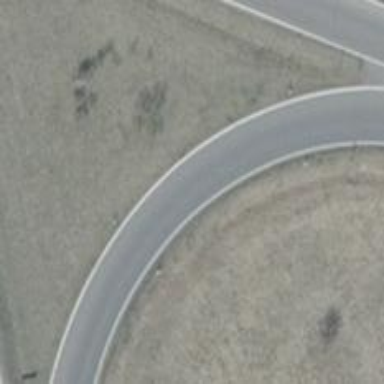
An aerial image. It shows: Asphalt trunk link road.